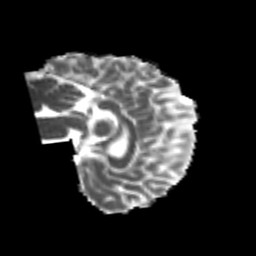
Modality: MD
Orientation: sagittal
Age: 26
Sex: female
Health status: healthy
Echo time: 0.074 s